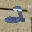
Label: 2